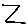
Label: zigzag